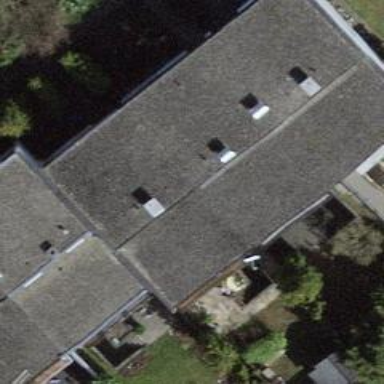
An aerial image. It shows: Terrace building.